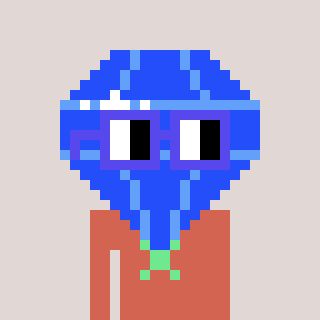
a pixel art character with square blue glasses, a blue diamond-shaped head and a peachy-colored body on a warm background